Question: # the scenario.
I'm gathering some ajax data and want to populate a list with it. The data source is from LastFM's API - I know I'm receiving the data - see the image:

Here's the code I'm using - any advice on best practice would be appreciated also - I'm enjoying Ember, but to be honest am still feeing my way around the way it works:
# ember model
'''
App.IndexRoute = Ember.Route.extend({
model: function () {
var albumArtwork = [];
function convertString (data) {
return encodeURIComponent(data).replace(/%20/g, "+");
}
$.each(topAlbums, function (i, el) {
var request = 'http://ws.audioscrobbler.com/2.0/?method=album.getinfo&api_key=[REMOVED API KEY!]&artist=' + convertString(topAlbums[i].artist) + '&album=' + convertString(topAlbums[i].album) + '&format=json';
$.ajax({
'url': request
}).done(function (d) {
albumArtwork.push(d.album.image[1]['#text']);
});
});
albumArtwork = _.toArray(albumArtwork)
return albumArtwork;
}
});
'''
# ember handlebars template
'''
<script type="text/x-handlebars" id="index">
<div class="album-artwork-list-wrapper">
<ul class="album-artwork-list">
{{#each item in model}}
<li class="album-artwork-item">
<img src="{{item}}">
</li>
{{/each}}
</ul>
</dv>
</script>
'''
# final thoughts
Here's what I think is happening: The handlebars template is being rendered before the data comes back from the API call. How to overcome this with Ember JS, I'm not certain - I have seen examples of a solution here on stackoverflow and attempted to use them but to no avail!
Many thanks for your help in advance!
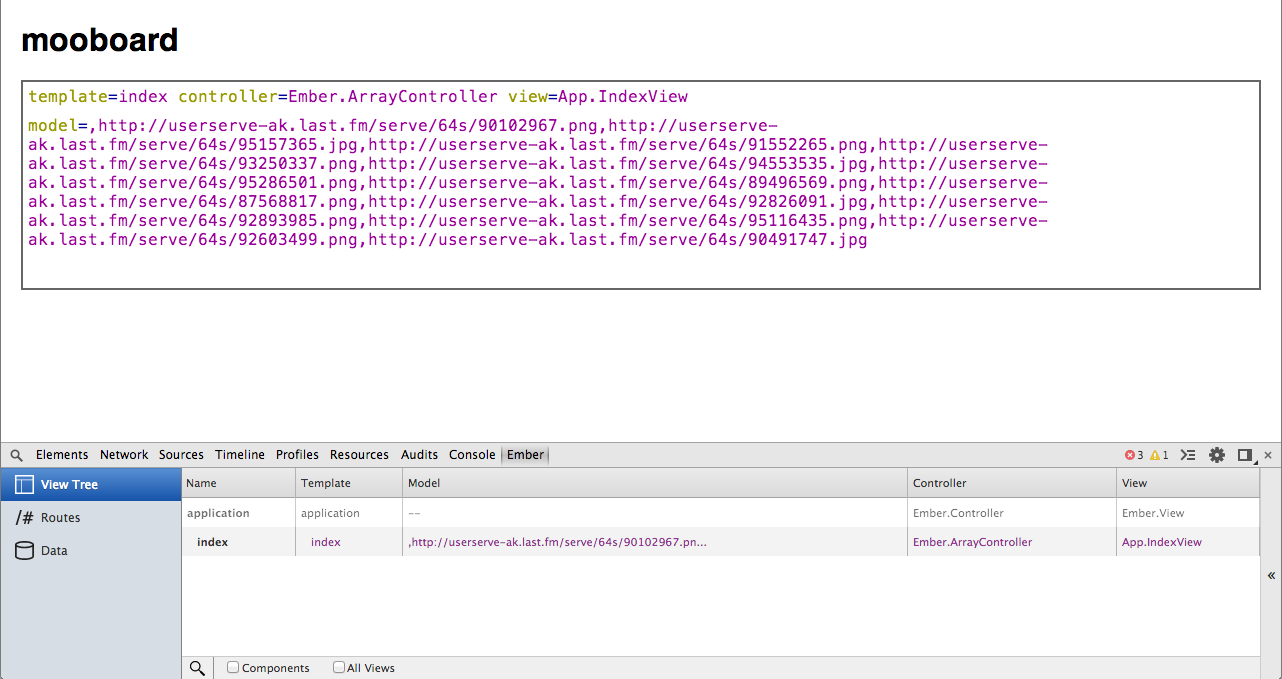
Answer: you have to create promises so that async calls can become synchronised. Ember provides RSVP.js to do the same. RSVP.all fits your purpose. So..your code can be changed like this.
'''
App.IndexRoute = Ember.Route.extend({
model: function () {
var albumArtwork = [], promises =[];
function convertString (data) {
return encodeURIComponent(data).replace(/%20/g, "+");
}
$.each(topAlbums, function (i, el) {
var request = 'http://ws.audioscrobbler.com/2.0/?method=album.getinfo&api_key=[REMOVED API KEY!]&artist=' + convertString(topAlbums[i].artist) + '&album=' + convertString(topAlbums[i].album) + '&format=json';
promises.push(ajaxPromise(url));
}
return RSVP.all(promises).then(function(images) {
// images contains an array of results for the given promises
albumArtwork = images.filterBy('album');
return albumArtwork;
});
});
var ajaxPromise = function(url, options){
return Ember.RSVP.Promise(function(resolve, reject) {
options.success = function(data){
resolve(data);
};
options.error = function(jqXHR, status, error){
reject(arguments);
};
Ember.$.ajax(url, options);
});
};
'''